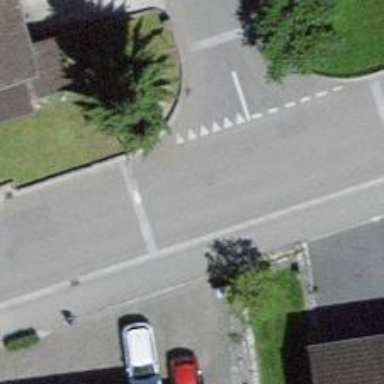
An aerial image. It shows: Zebra crossing on the road.